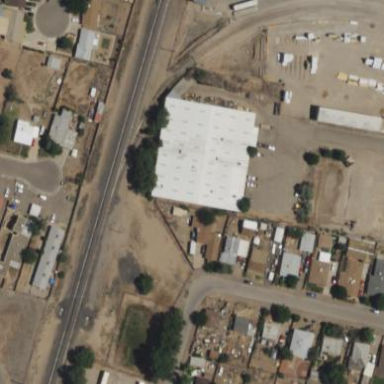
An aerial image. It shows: Warehouse building.